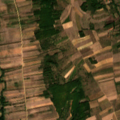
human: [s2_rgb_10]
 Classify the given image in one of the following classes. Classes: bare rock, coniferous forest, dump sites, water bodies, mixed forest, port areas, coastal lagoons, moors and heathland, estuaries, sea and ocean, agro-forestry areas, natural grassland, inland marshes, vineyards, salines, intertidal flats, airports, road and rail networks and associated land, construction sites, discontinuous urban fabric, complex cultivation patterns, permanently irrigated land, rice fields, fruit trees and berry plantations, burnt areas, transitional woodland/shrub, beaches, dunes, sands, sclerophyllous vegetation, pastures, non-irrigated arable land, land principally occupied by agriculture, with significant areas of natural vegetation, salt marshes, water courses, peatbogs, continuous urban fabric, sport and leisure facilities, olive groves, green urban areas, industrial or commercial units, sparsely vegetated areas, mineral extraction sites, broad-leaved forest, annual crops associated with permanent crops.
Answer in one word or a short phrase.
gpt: non-irrigated arable land, fruit trees and berry plantations, complex cultivation patterns, land principally occupied by agriculture, with significant areas of natural vegetation, broad-leaved forest